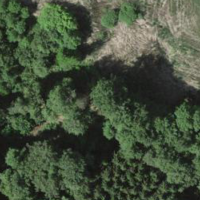
EUNIS habitat code: 44
Species observed at this site:
Stachys sylvatica
Galeopsis tetrahit